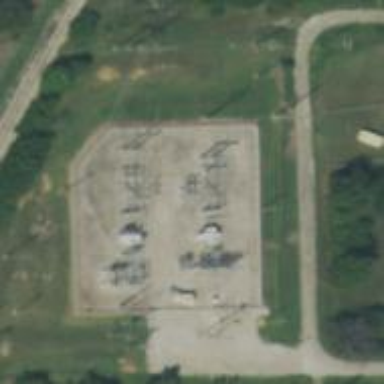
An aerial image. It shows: Switch used for power control.